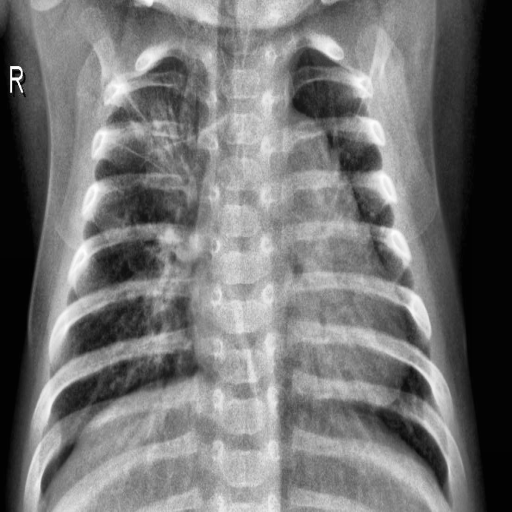
Finding: PNEUMONIA